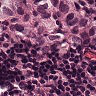
Metastatic tissue present: yes